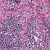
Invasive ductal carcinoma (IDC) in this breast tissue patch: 0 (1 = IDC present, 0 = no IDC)